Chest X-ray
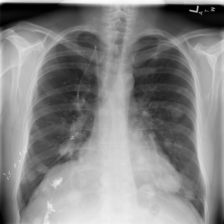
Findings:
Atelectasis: negative
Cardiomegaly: positive
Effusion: positive
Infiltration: negative
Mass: negative
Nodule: negative
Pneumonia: negative
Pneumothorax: negative
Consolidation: negative
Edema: negative
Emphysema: negative
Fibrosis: negative
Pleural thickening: negative
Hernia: negative